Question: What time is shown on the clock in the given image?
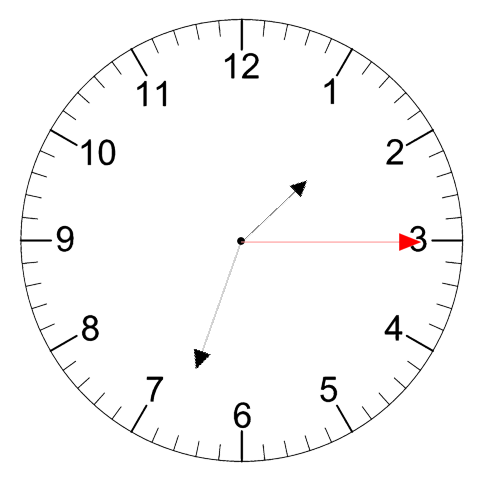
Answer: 01:33:15